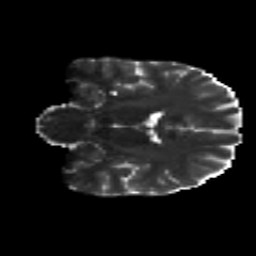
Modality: T2w
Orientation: coronal
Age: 28
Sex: male
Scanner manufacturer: siemens
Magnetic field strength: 3 T
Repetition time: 8.8 s
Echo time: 0.085 s